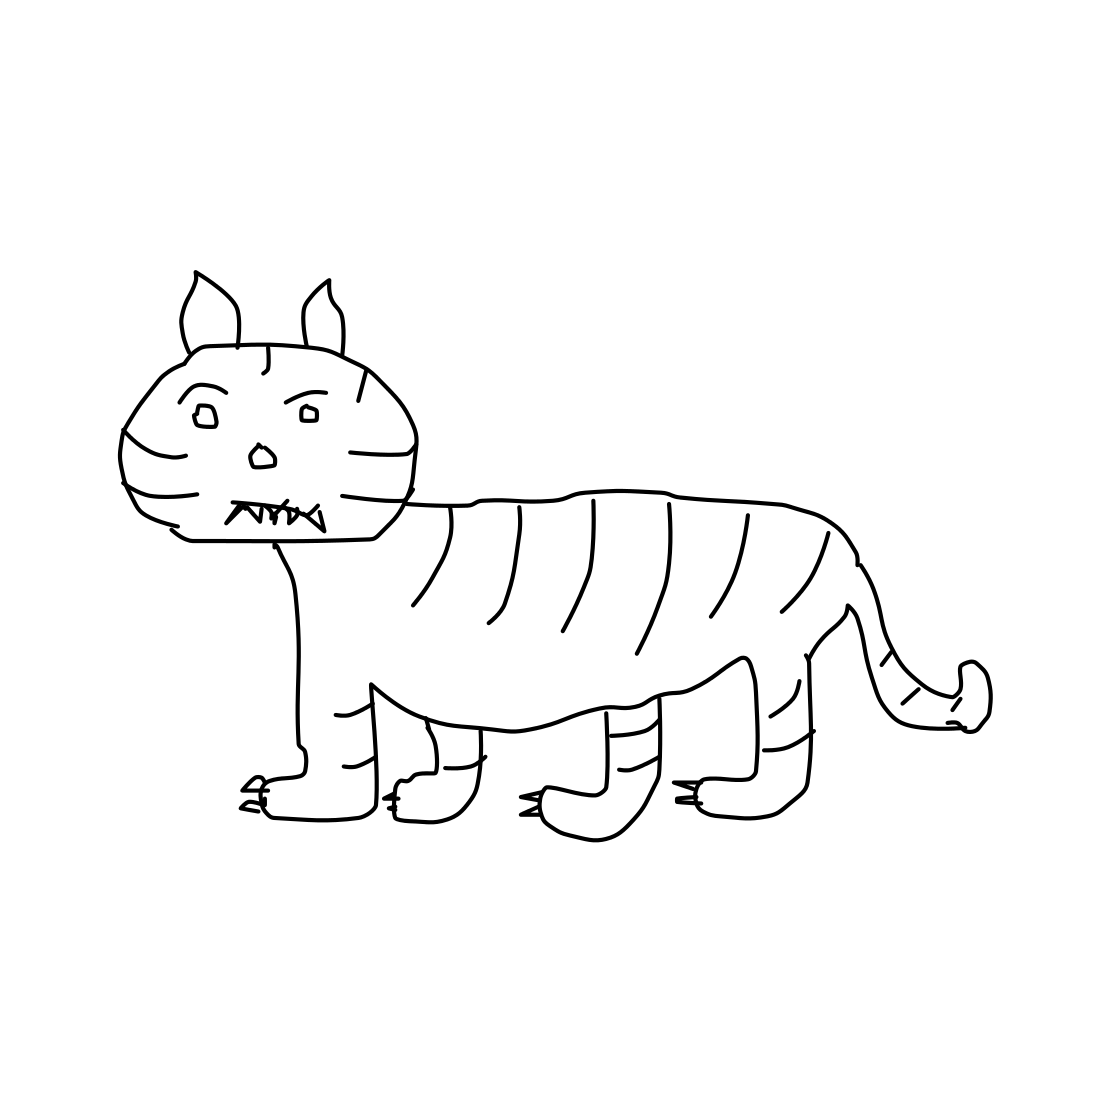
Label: tiger